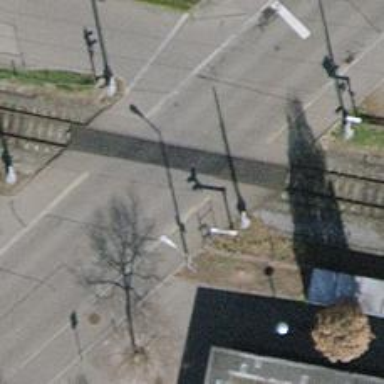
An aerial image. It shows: Level crossing with double half barrier.